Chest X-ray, AP view. Patient: 65 years old, sex F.
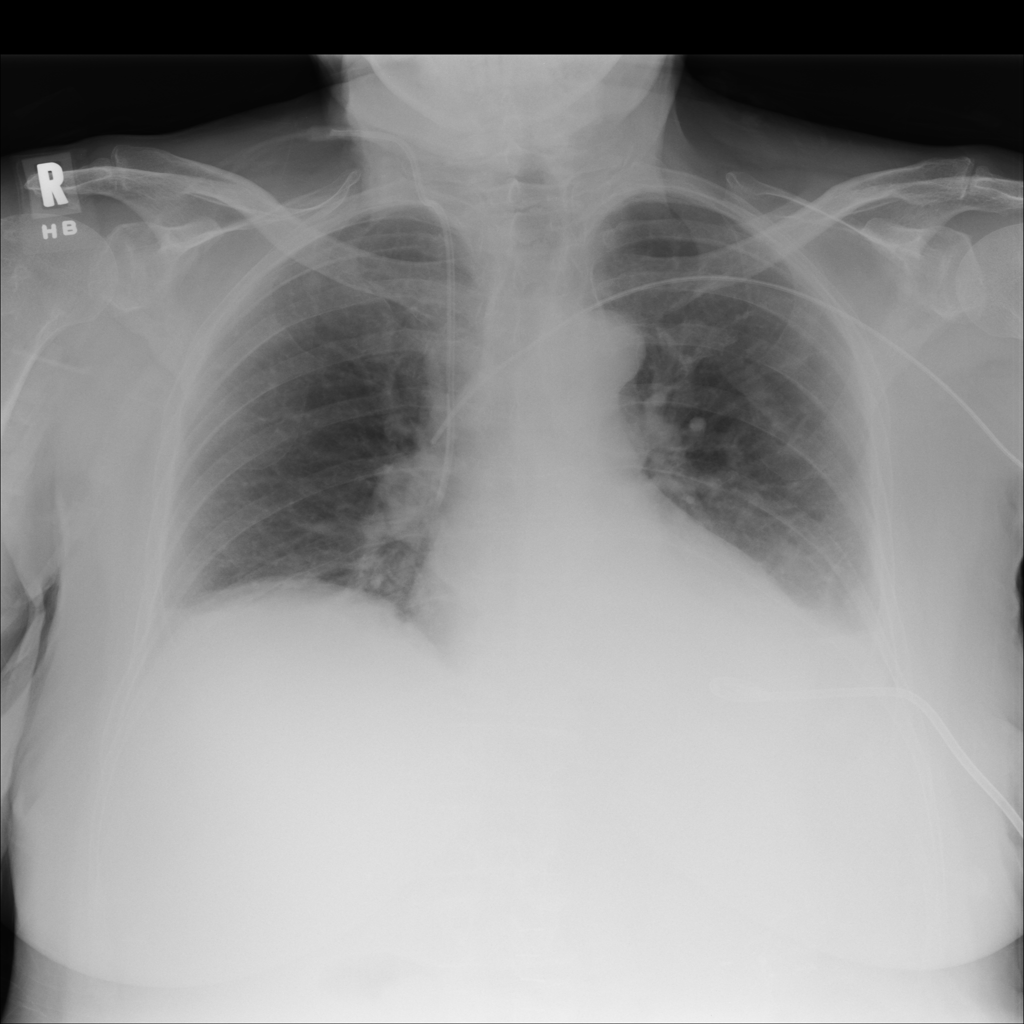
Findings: Effusion